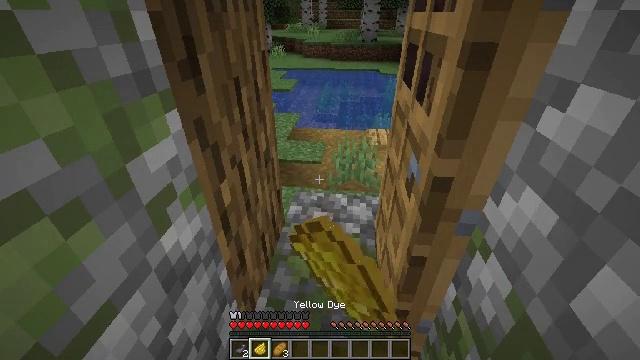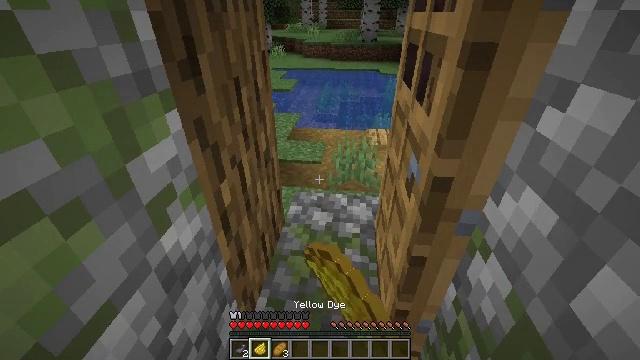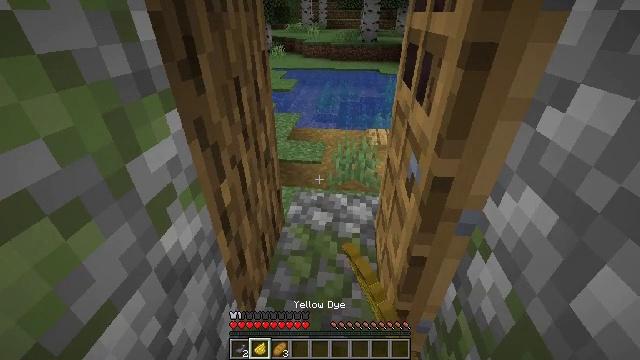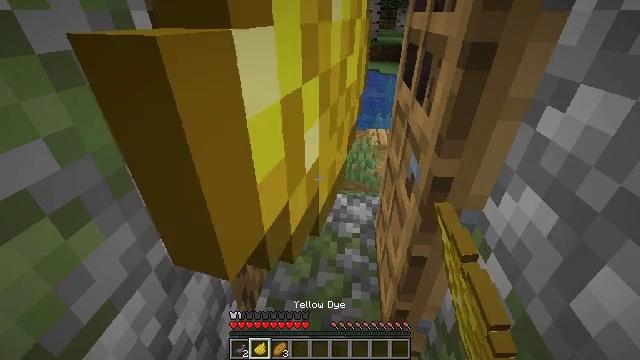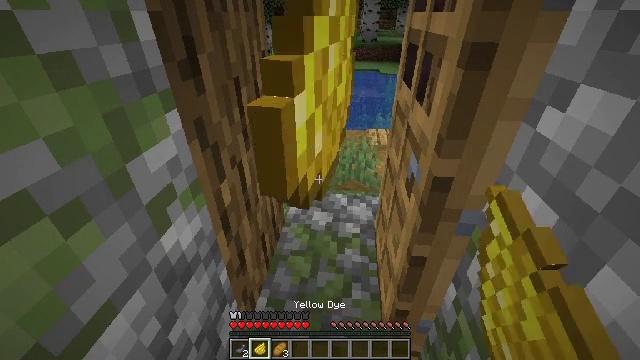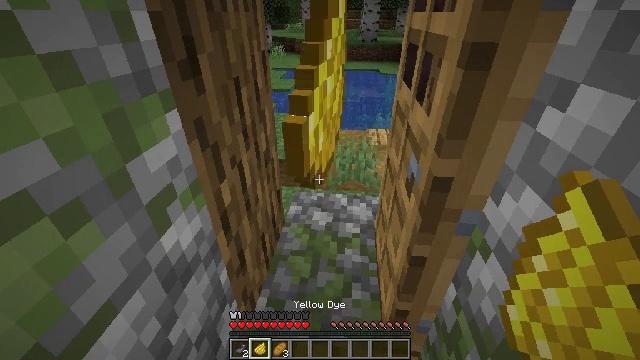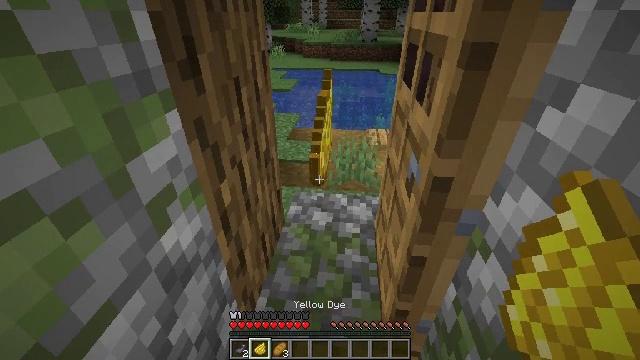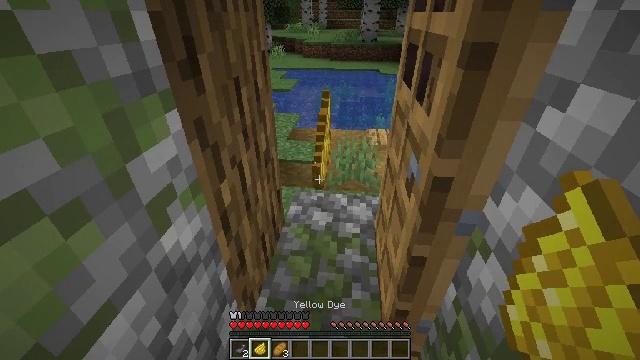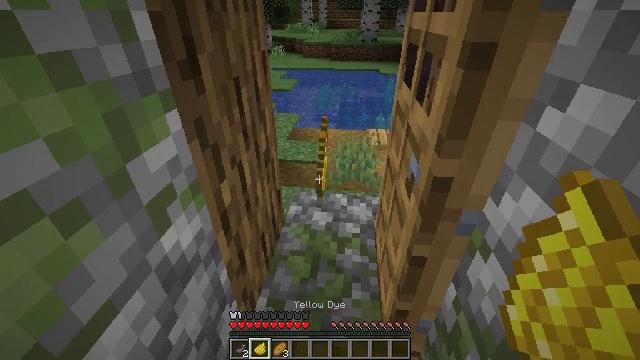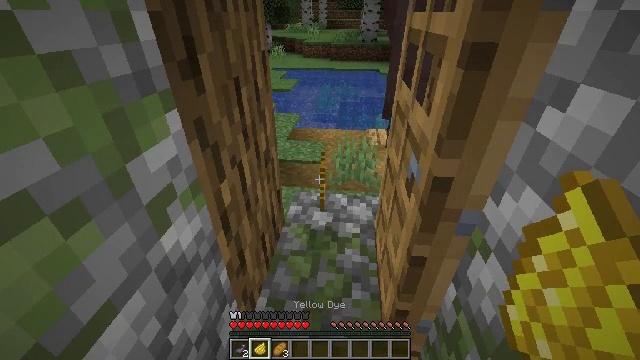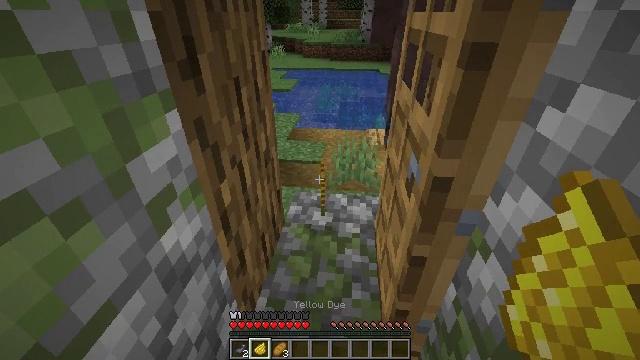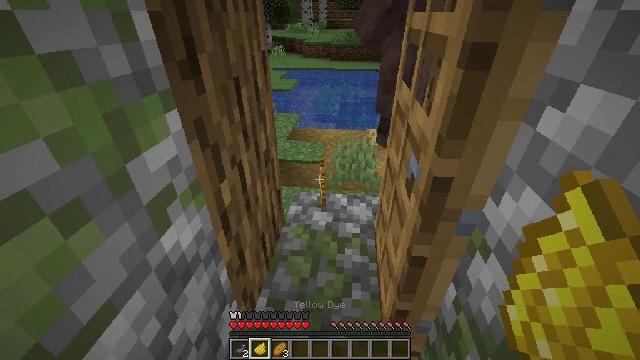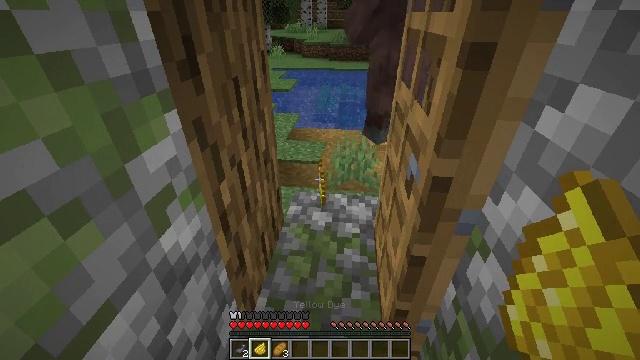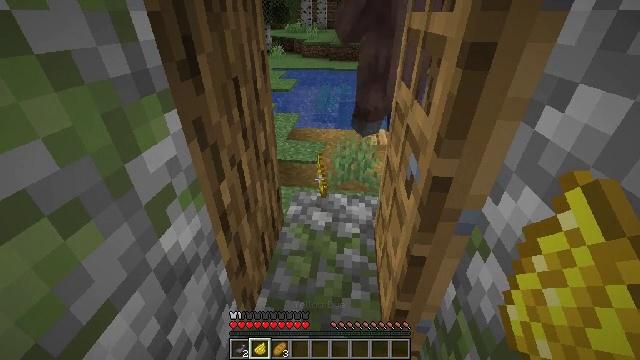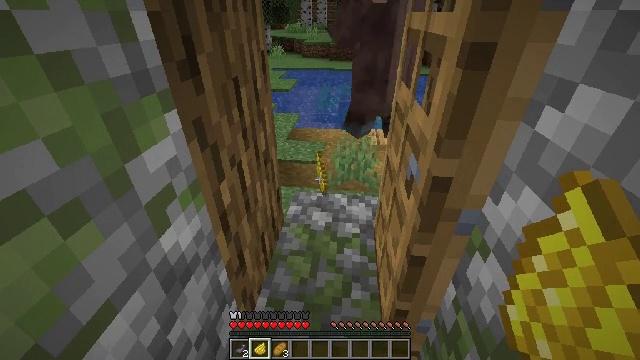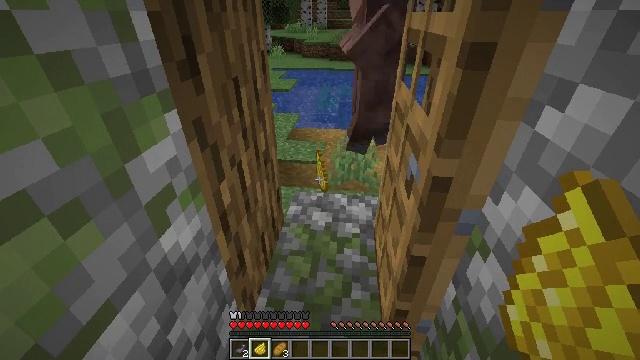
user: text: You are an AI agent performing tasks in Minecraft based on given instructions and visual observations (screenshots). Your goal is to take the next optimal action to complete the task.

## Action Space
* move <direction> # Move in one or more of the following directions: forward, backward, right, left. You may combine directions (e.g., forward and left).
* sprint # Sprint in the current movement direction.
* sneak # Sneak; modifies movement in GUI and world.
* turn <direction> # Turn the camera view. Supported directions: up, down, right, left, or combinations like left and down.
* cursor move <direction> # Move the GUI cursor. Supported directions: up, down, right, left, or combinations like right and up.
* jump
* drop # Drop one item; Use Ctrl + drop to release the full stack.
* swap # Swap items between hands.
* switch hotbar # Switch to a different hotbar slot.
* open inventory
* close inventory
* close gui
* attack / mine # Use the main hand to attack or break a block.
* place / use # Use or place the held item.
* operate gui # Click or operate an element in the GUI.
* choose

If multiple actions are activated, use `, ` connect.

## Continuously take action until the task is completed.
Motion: motion action
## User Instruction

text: Drop a yellow dye.
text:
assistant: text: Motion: drop, switch to hotbar 2
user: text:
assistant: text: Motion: drop, switch to hotbar 2
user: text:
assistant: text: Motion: drop, switch to hotbar 2
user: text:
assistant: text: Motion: drop, switch to hotbar 2
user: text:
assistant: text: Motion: drop, switch to hotbar 2
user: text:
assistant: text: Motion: drop, switch to hotbar 2
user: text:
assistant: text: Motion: drop, switch to hotbar 2
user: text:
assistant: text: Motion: switch to hotbar 2
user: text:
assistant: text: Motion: switch to hotbar 2
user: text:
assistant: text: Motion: switch to hotbar 2
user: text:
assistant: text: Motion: switch to hotbar 2
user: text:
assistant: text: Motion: switch to hotbar 2
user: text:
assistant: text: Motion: switch to hotbar 2
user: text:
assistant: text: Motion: no_op
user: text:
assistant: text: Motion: no_op
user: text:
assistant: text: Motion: no_op
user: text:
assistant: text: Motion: switch to hotbar 2
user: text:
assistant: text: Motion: switch to hotbar 2
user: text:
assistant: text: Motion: switch to hotbar 2
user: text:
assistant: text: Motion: switch to hotbar 2
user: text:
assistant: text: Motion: switch to hotbar 2
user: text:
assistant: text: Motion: switch to hotbar 2
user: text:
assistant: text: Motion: switch to hotbar 2
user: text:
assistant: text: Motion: switch to hotbar 2
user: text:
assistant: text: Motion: switch to hotbar 2
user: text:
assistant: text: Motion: switch to hotbar 2
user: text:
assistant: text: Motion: switch to hotbar 2
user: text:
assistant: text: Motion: switch to hotbar 2
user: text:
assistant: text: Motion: switch to hotbar 2
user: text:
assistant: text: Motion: use / place, switch to hotbar 2